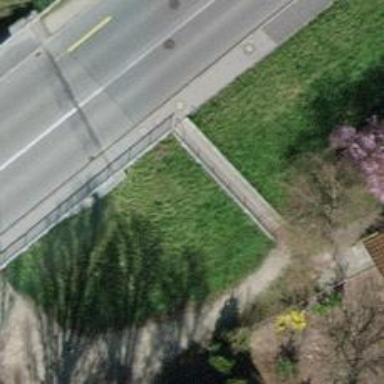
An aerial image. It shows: Sidewalk on bridge.